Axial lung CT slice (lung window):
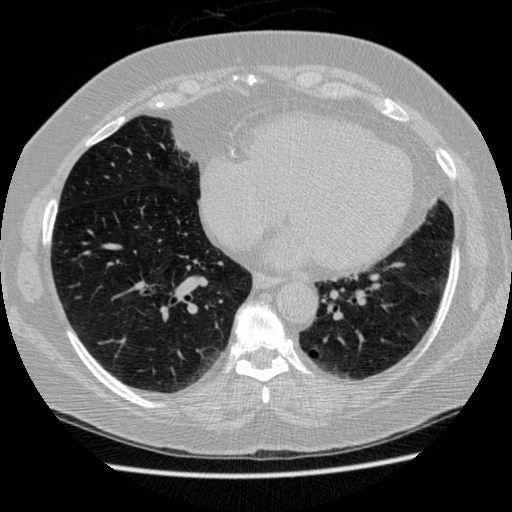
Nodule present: no